Question: I'm trying to create a little table which automaticly reacts to new content.
So basicly what I'm trying is to give the padding of the content in the table not a fixed size rather than letting the padding self adjust to fit the table 100%.
Here is an little example for better understanding:
'''
.table{
width: 800px;
height: 600px;
text-align: center;
background-color: #FBEFF2;
position: relative;
}
#cell{
width: 120px;
height: 500px;
background-color: grey;
}
#cell p{
background-color: rgb(200,200,200);
word-wrap: break-word;
padding-top: 5%;
padding-bottom: 5%;
padding-left: 4px;
padding-right: 4px;
}
.explanation {
position: absolute;
top: 100px;
width: 200px;
left: 180px;
}
'''
'''
<div class="table">
<div id="cell">
<p>Adressen</p>
<p>ALKIS</p>
<p>Liegenschaften</p>
<p>Adressen</p>
<p>ALKIS</p>
<p>Liegenschaften Big enougth to fit 3 lines</p>
<p>Adressen</p>
<p>ALKIS</p>
<p>Liegenschaften</p>
</div>
</div>
<p class="explanation">I want the padding of the "p" elements to automaticly fit to the bottom of #cell. If I would add another "p" element to #cell the padding of all the other "p's" should responsively shrink until all "p" elements <br />fit again...
<br />Possible?
</p>
'''
And yes, I want to deal with the padding! I already completed the table but it messes up every time I add new content to the rows.

So how to fit the padding of the text to the rows automatacly without giving it fixed sizes?
Hope you can help me!
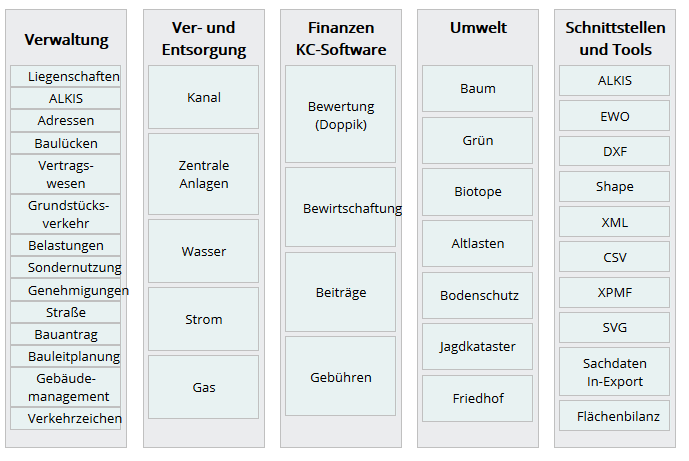
Answer: Flexbox can do that
'''
.table {
width: 180px;
height: 300px;
text-align: center;
background-color: #FBEFF2;
position: relative;
display: inline-block;
/* for demo */
vertical-align: top;
/* for demo */
}
.cell {
display: flex;
flex-direction: column;
width: 120px;
height: 500px;
background-color: grey;
}
.cell p {
background-color: rgb(200, 200, 200);
word-wrap: break-word;
display: flex;
align-items: center;
justify-content: center;
flex: 1;
margin: 2px;
}
'''
'''
<div class="table">
<div class="cell">
<p>Adressen</p>
<p>ALKIS</p>
<p>Liegenschaften</p>
<p>Adressen</p>
<p>ALKIS</p>
<p>Liegenschaften Big enougth to fit 3 lines</p>
<p>Adressen</p>
<p>ALKIS</p>
<p>Liegenschaften</p>
</div>
</div>
<div class="table">
<div class="cell">
<p>Adressen</p>
<p>ALKIS</p>
<p>Liegenschaften</p>
<p>Adressen</p>
<p>ALKIS</p>
<p>Liegenschaften Big enougth to fit 3 lines</p>
</div>
</div>
'''